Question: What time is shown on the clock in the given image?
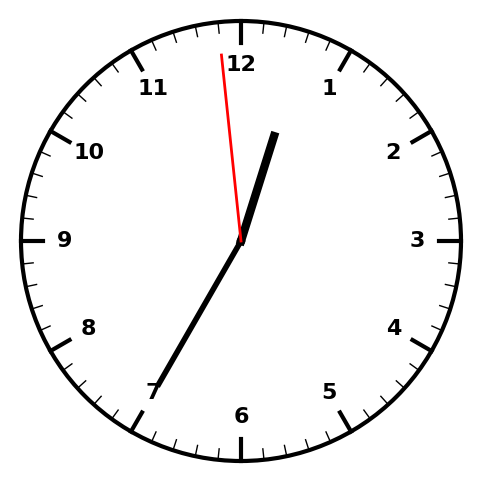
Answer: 12:34:59